Interaction volume radius: 10 \u00c5
Interaction volume height: 10 \u00c5
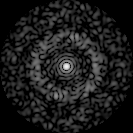
Disorder parameter: 0.8201